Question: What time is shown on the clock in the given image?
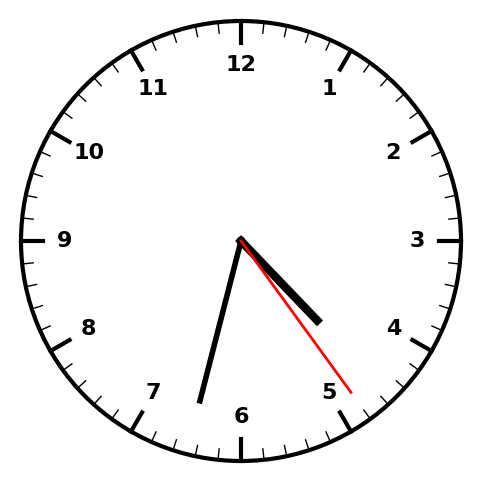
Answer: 04:32:24